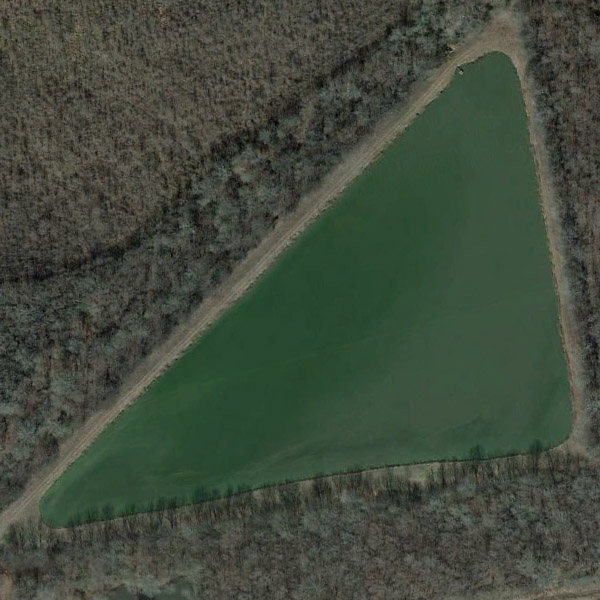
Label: Pond